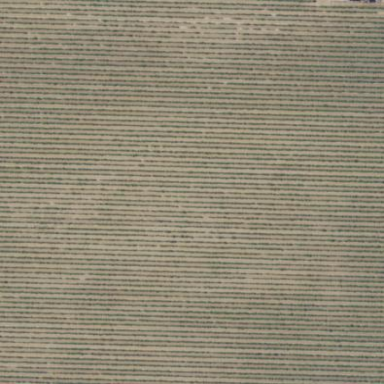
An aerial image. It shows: Vineyard where grapes are grown.